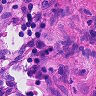
Metastatic tissue present: no